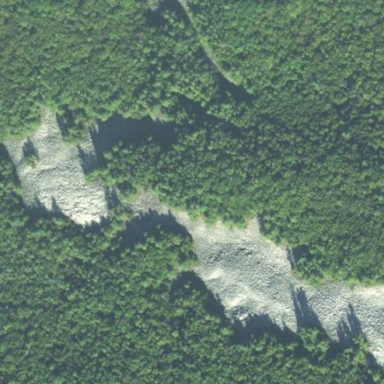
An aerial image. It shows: Landscape dominated by bare rock.